Here is a 2-D grayscale rendering of raw bearing vibration samples (signal-to-image). What is the most likely bearing condition (normal, inner_race, outer_race, ball)?
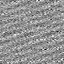
Answer: normal